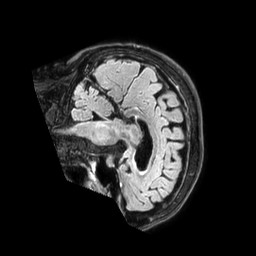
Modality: FLAIR
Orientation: sagittal
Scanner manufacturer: philips
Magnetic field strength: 3 T
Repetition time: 4.8 s
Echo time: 0.34 s